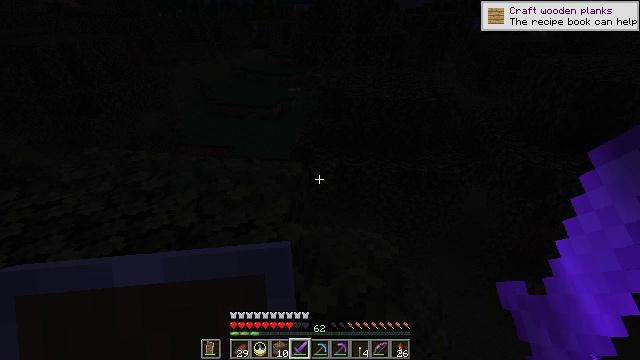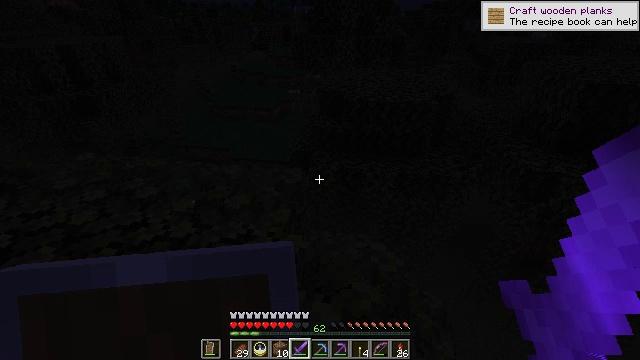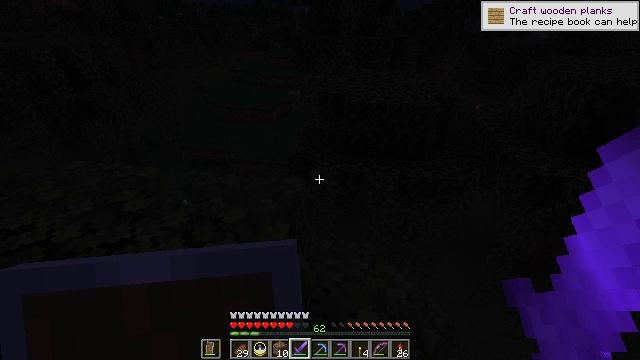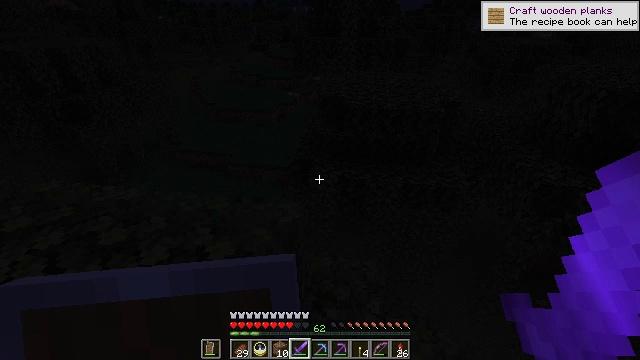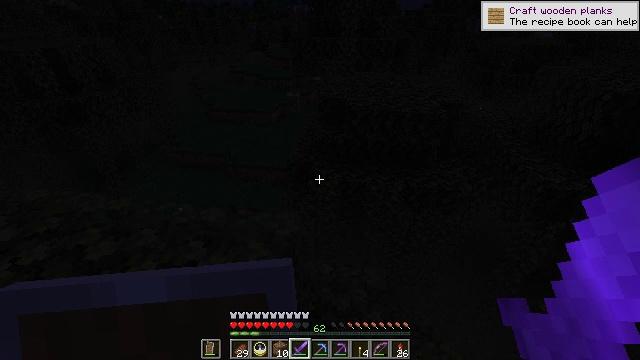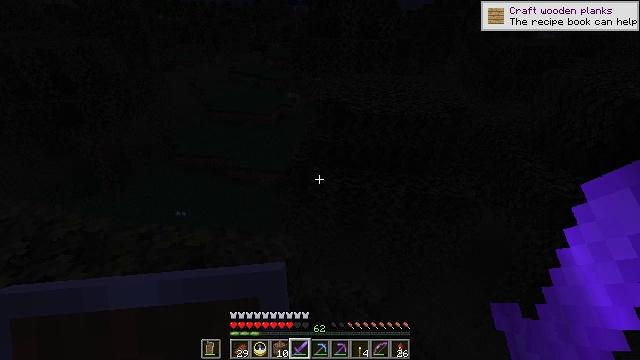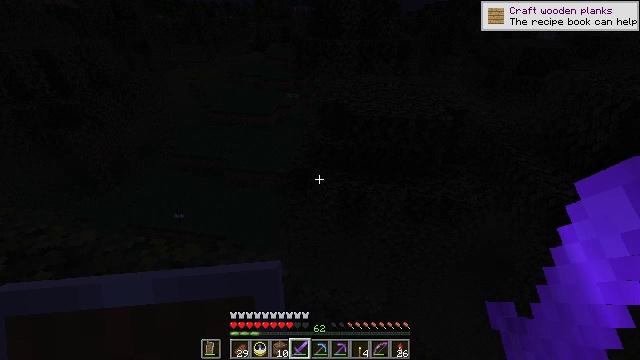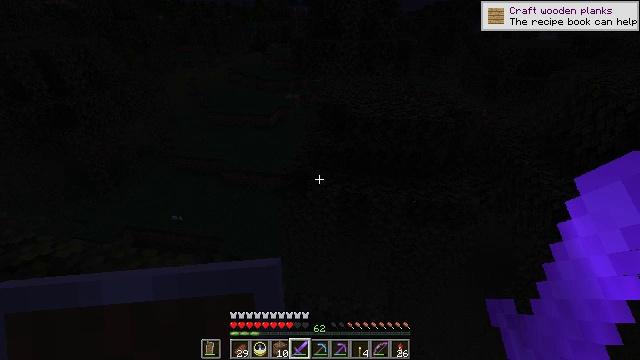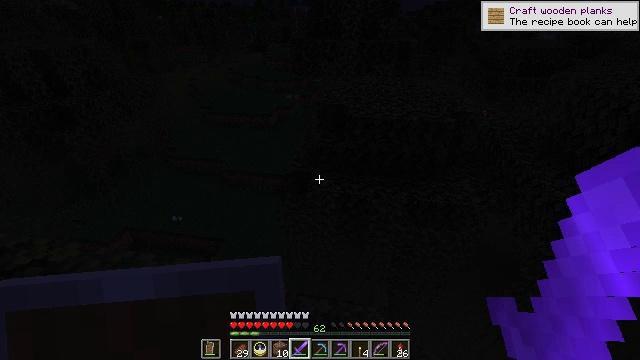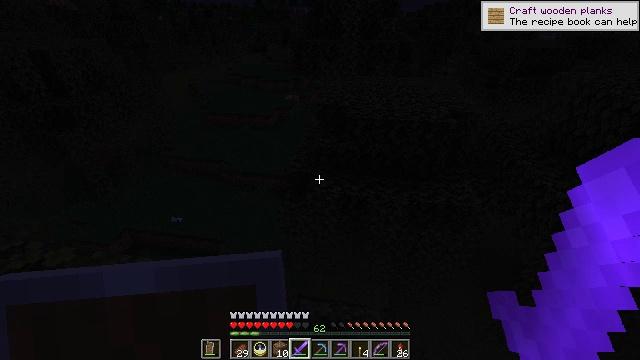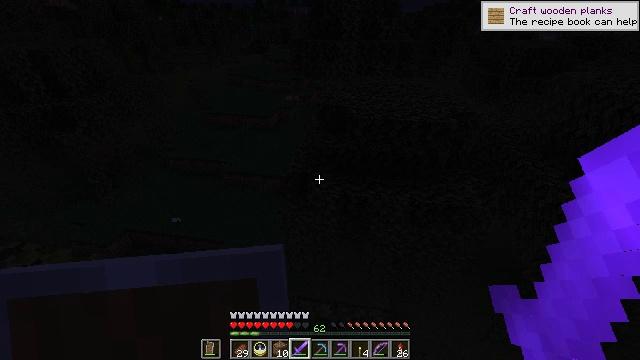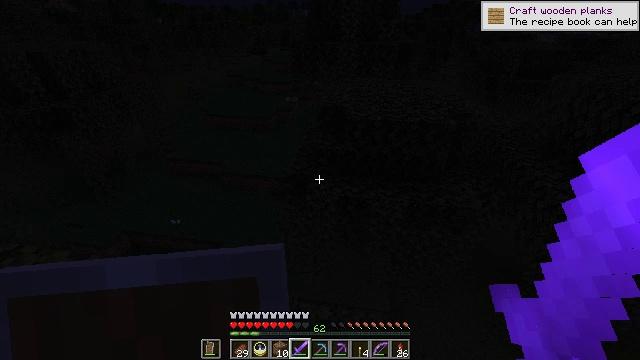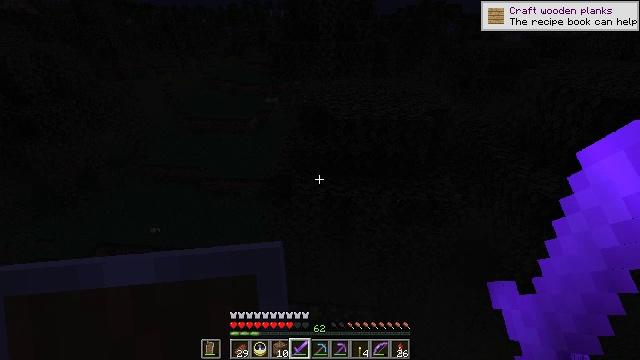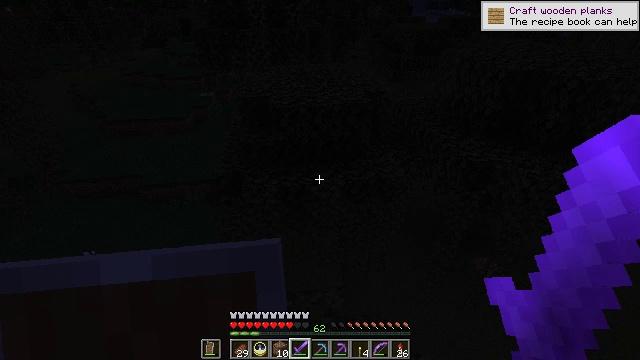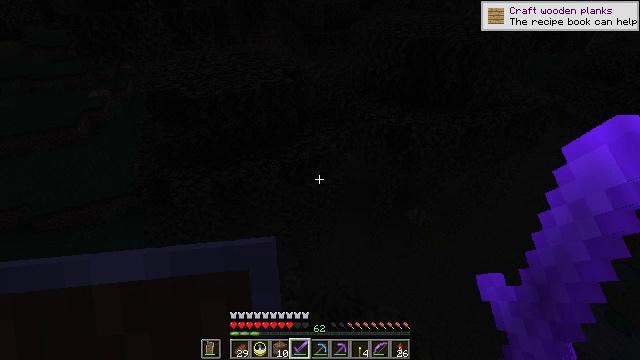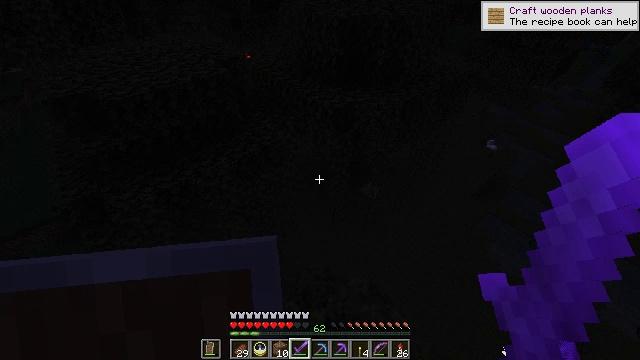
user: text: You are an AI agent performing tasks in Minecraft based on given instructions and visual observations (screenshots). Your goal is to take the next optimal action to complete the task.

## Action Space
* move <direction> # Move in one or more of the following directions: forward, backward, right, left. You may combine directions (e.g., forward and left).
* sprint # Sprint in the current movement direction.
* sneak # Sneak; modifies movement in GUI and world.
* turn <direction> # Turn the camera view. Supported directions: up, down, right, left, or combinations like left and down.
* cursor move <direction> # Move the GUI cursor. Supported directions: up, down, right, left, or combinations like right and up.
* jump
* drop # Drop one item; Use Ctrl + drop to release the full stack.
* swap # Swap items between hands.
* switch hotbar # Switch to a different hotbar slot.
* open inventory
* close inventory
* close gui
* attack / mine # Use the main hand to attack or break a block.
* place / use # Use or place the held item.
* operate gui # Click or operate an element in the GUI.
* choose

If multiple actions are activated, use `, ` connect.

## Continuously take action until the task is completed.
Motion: motion action
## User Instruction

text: Hunt mobs.
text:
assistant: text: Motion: move forward
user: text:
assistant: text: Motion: move forward
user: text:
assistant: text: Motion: move forward
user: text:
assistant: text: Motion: move forward
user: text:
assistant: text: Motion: move forward
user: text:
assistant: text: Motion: move forward
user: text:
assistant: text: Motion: no_op
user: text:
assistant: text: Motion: no_op
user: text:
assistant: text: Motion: no_op
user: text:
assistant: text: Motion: no_op
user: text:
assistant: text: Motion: no_op
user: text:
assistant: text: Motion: turn right
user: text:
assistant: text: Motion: turn right and down
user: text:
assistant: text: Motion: turn right and down
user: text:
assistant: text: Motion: turn right and down
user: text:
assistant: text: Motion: turn right and down
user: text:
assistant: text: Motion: turn right and down
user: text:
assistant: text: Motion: turn right and down
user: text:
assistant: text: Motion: turn right and down
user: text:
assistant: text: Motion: turn right and down
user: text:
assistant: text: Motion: turn right and down
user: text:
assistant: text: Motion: turn right and down
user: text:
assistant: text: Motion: turn right and down
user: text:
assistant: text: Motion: turn right and down
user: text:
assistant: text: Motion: turn right and down
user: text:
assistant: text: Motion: turn right and down
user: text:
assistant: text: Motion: turn right and down
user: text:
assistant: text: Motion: turn right and down
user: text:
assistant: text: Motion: turn right and down
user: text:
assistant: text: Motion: turn right